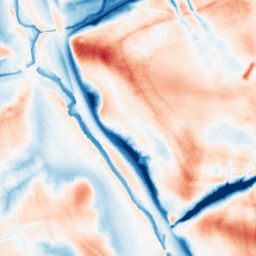
Category: edge_preserving
Decomposition family: guided
Decomposition parameters: radius: 16
eps: 0.01
Upsampling method: sinc_hamming
Upsampling parameters: scale: 2
kernel_size: 4
Upsampling scale: 2